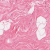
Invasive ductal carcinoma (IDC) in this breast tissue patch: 0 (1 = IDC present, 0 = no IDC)